九年级 · 组合几何学
如图, $D 、 E$ 分别是 $\triangle A B C$ 的边 $A B 、 B C$ 上的点, $D E / / A C$. 若 $S_{\triangle B D E}$ : $S_{\triangle A D E}=1: 2$. 则 $S_{\triangle D O E}: S_{\triangle A O C}$ 的值为 $($ )

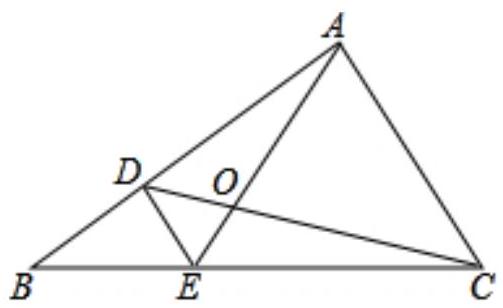
A. $\frac{1}{16}$

B. $\frac{1}{9}$

C. $\frac{1}{4}$

D. $\frac{1}{3}$

答案: B
解析: 解: $\because S_{\triangle B D E}: S_{\triangle C D E}=1: 2$,

$\therefore B E: E C=1: 2$,

$\therefore B E: B C=1: 3$,

$\because D E / / A C$,

$\therefore \triangle B D E \backsim \triangle B A C, \triangle D O E \backsim \triangle A O C$,

$\therefore \frac{D E}{A C}=\frac{B E}{B C}=\frac{1}{3}$,
$\therefore S_{\triangle D O E}: S_{\triangle A O C}=\left(\frac{D E}{A C}\right)^{2}=\frac{1}{9}$,

故选: B.

证明 $B E: E C=1: 2$, 得出 $B E: B C=1: 3$, 证明 $\triangle B D E \sim \triangle B A C, \triangle D O E \sim \triangle A O C$, 得到: $\frac{D E}{A C}=\frac{B E}{B C}=\frac{1}{3}$,由相似三角形的性质即可解决问题.

本题主要考查了相似三角形的判定与性质; 熟练掌握相似三角形的判定与性质, 证出 $B E: B C=1: 3$是解决问题的关键.